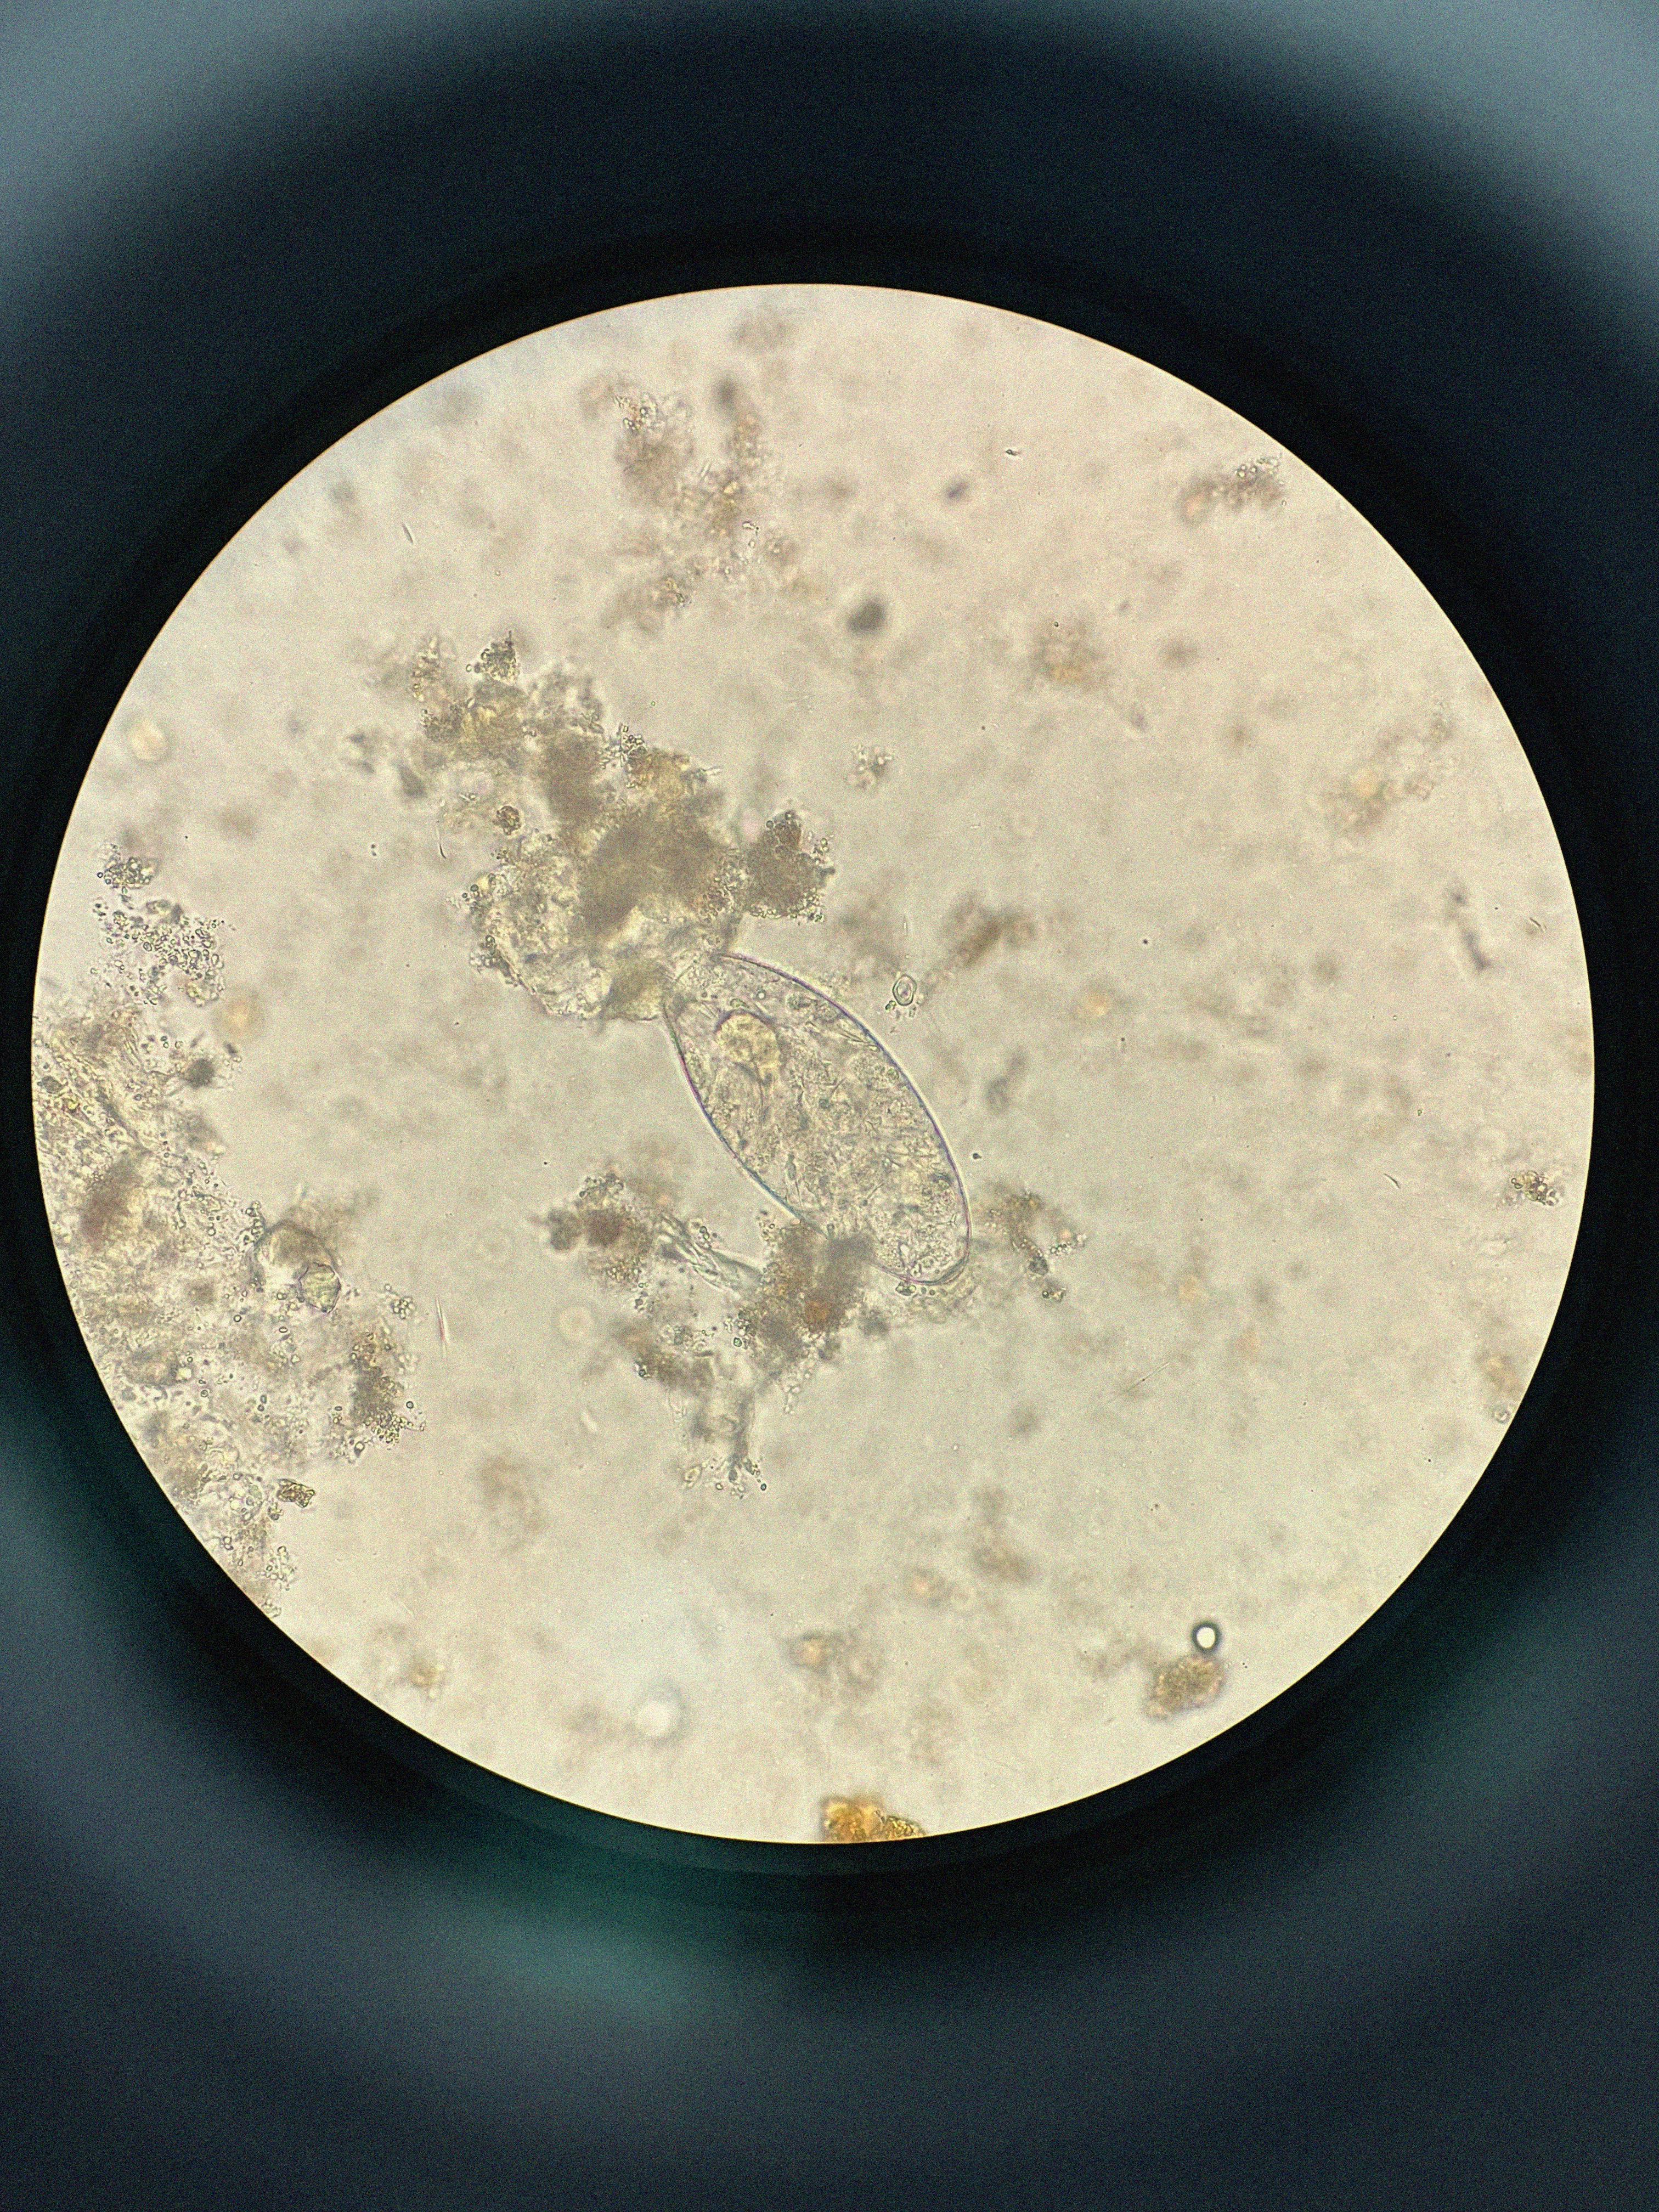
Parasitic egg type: Fasciolopsis buski